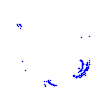
Particle: proton